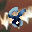
Label: 8